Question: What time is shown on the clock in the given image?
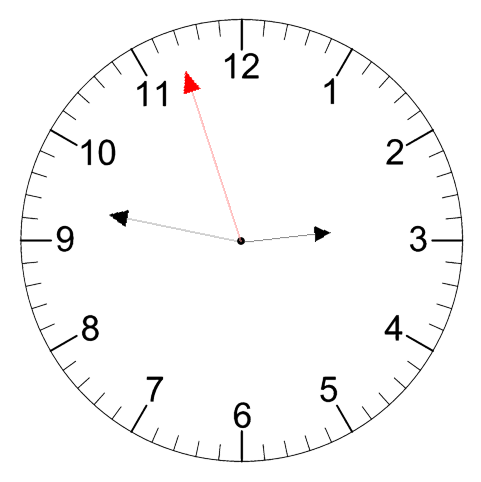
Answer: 02:46:57